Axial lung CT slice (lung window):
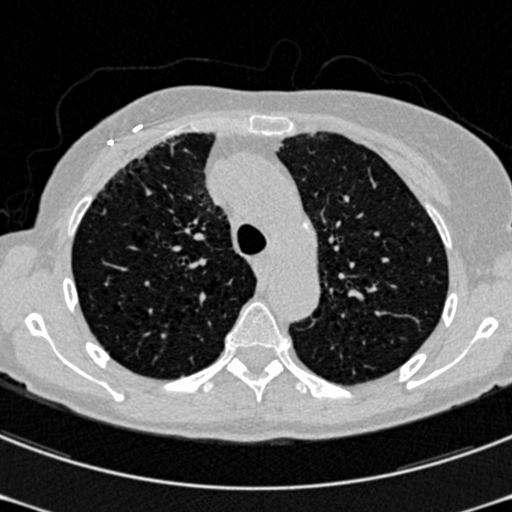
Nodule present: no